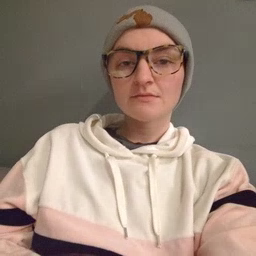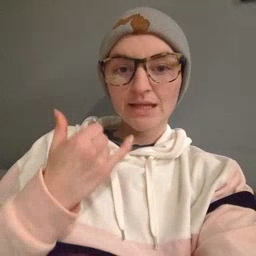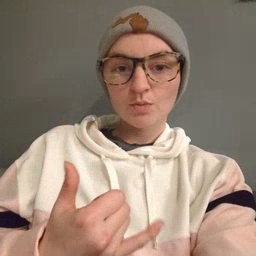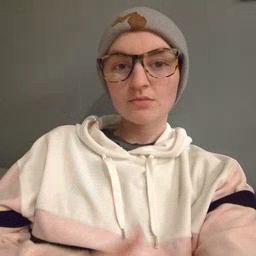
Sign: now